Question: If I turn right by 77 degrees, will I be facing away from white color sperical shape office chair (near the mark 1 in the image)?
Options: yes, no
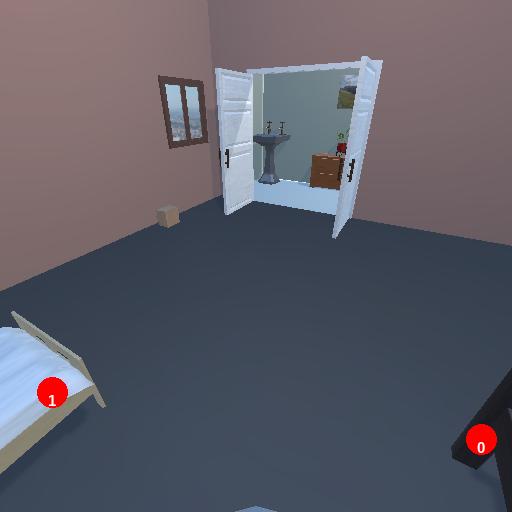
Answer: yes